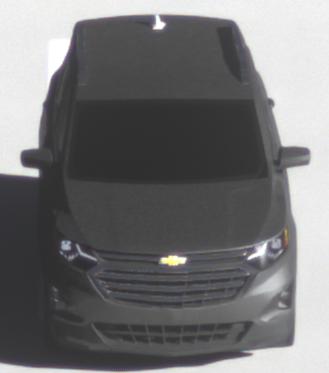
Make: Chevrolet
Model: Equinox
Detailed model: Gen. 2
Model produced from: 2015
Model produced until: 2017
Doors: 5
Color: gray
Road condition: dry road
Daytime: morning or afternoon
Contrast: high contrast